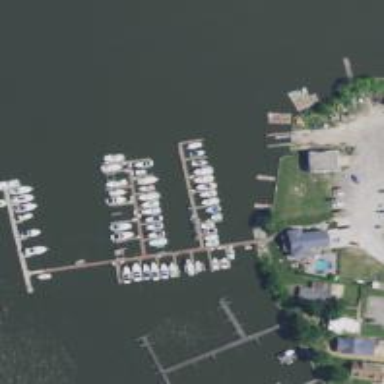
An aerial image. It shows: Man-made pier.